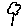
Label: tree